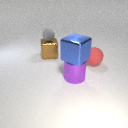
small gray rubber sphere above large brown metal cube